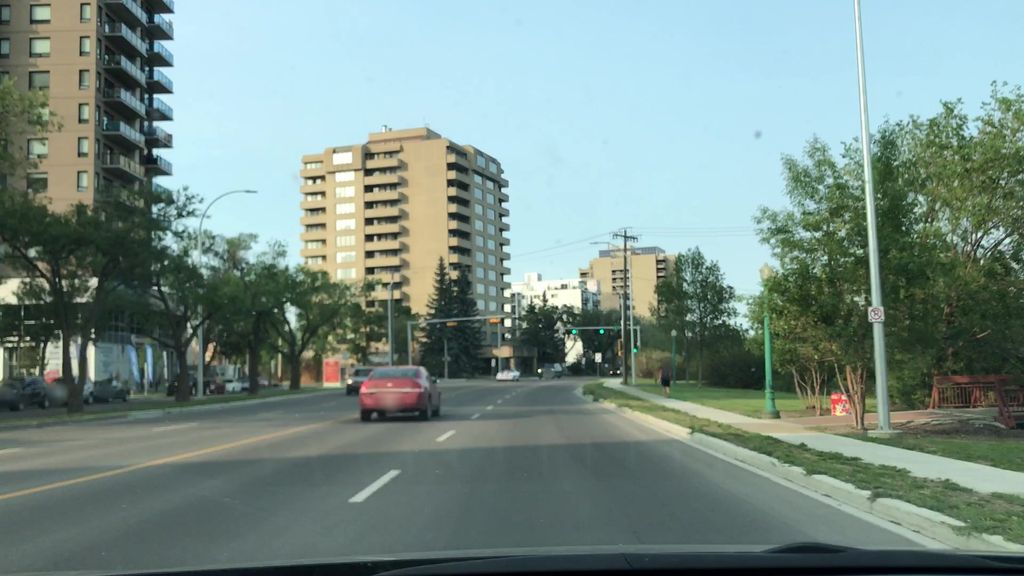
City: edmonton